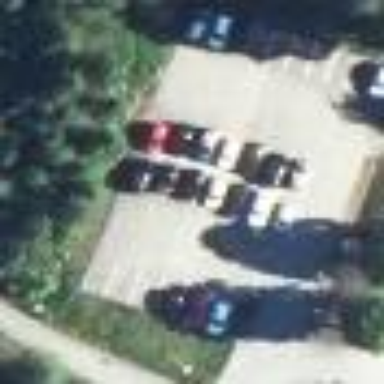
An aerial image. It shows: Parking area with surface.